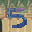
Label: 5